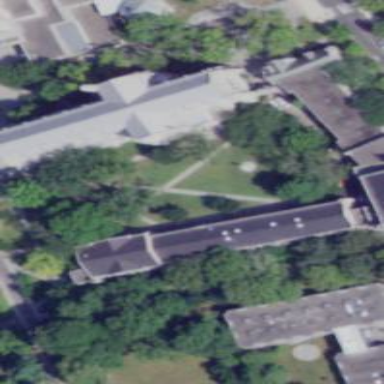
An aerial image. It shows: University building.